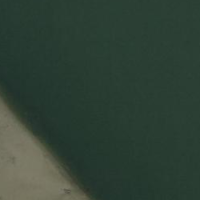
EUNIS habitat code: 15
Species observed at this site:
Chroicocephalus ridibundus
Platalea leucorodia
Phalacrocorax carbo
Poecile palustris
Phylloscopus collybita
Fulica atra
Mareca strepera
Anas platyrhynchos
Botaurus stellaris
Buteo buteo
Sylvia atricapilla